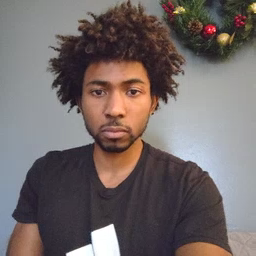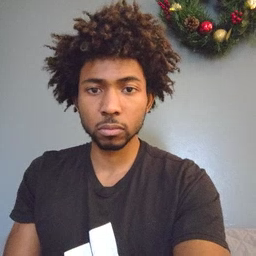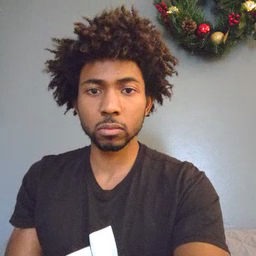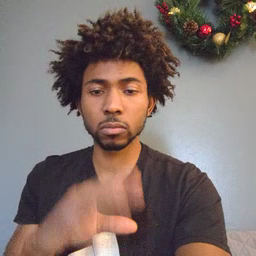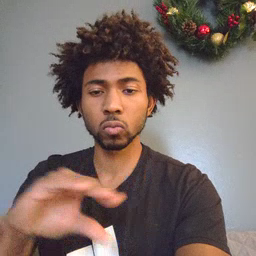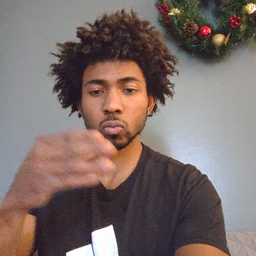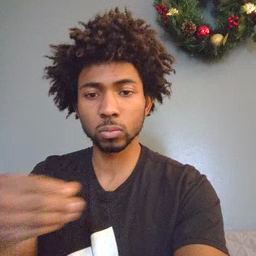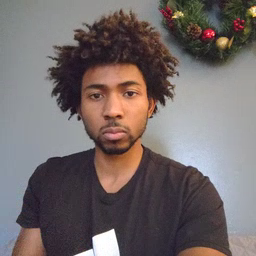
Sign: story